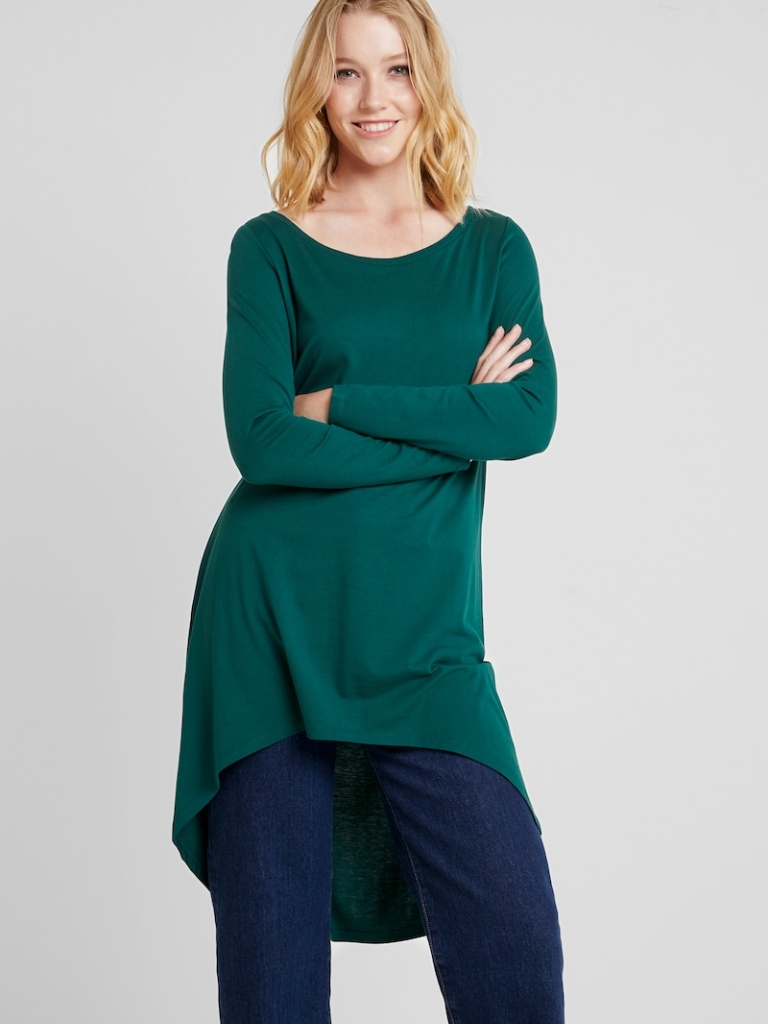
cotton relaxed a long-sleeved with the sleeves down knee length Untucked scoop tunic